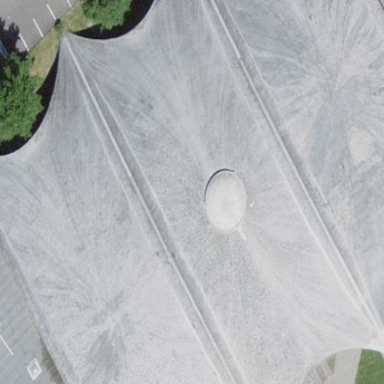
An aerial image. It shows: Building with concrete roof.